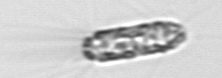
Label: Corethron_hystrix